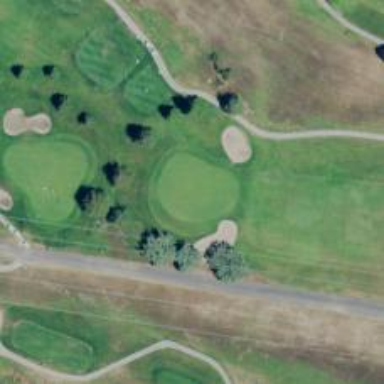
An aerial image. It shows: View of golf hole.